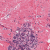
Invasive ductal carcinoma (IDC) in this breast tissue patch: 0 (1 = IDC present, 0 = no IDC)